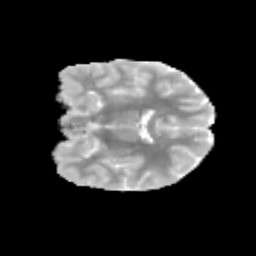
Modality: MD
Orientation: coronal
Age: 9
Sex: male
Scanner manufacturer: siemens
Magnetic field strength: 3 T
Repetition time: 3.8 s
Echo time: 0.07 s